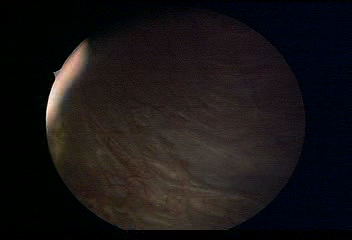
Modality: WLC
Class: Normal mucosa
Bladder cancer association: No